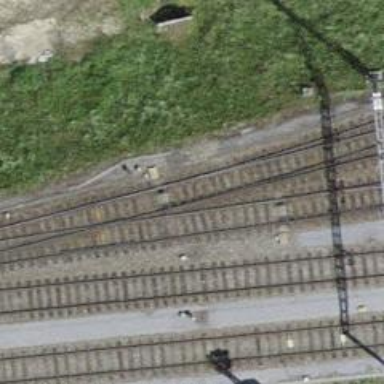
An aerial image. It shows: Railway switch.